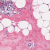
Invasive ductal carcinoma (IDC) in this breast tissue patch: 0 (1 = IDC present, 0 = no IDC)